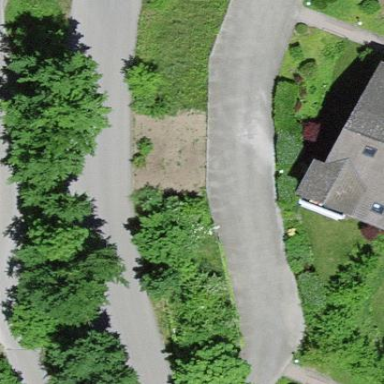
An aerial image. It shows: Group of garages.